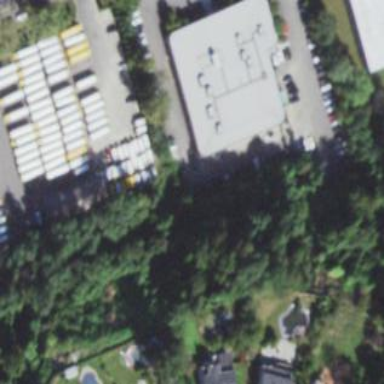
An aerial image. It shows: Commercial building.